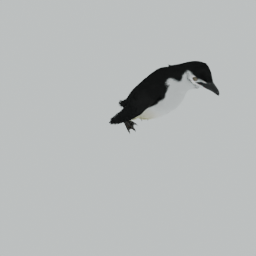
Label: animals